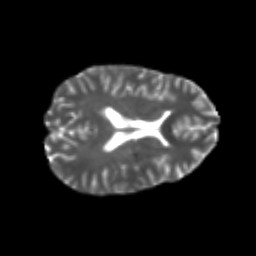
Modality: T2w
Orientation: axial
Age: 20
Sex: female
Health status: healthy
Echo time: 0.074 s